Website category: university
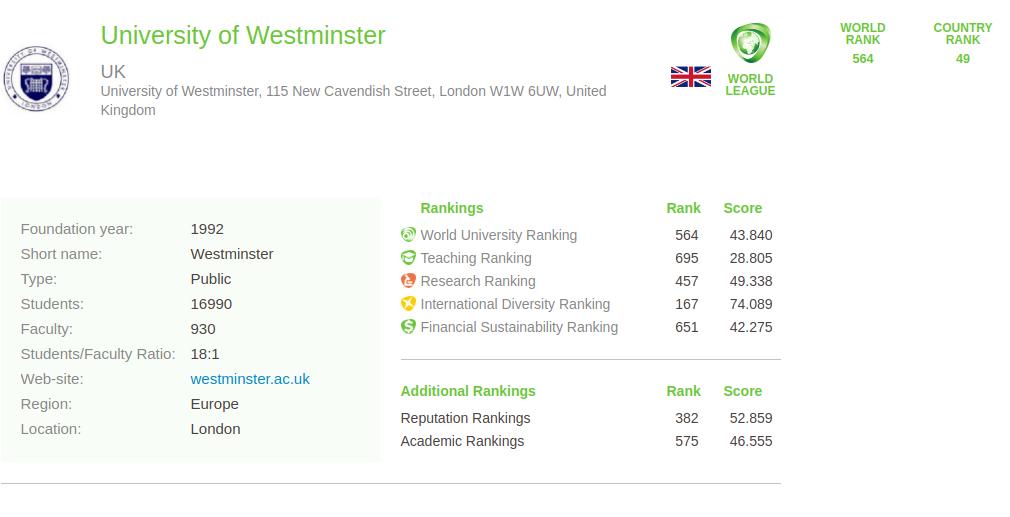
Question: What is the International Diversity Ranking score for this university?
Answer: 74.089

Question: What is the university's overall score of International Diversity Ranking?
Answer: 74.089

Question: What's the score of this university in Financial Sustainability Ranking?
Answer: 42.275

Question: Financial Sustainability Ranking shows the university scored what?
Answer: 42.275

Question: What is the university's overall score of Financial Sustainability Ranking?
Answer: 42.275

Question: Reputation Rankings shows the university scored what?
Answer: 52.859

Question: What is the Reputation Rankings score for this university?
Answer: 52.859

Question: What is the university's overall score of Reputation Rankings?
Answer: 52.859

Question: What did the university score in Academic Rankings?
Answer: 46.555

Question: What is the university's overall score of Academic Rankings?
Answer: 46.555

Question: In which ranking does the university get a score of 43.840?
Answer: World University Ranking

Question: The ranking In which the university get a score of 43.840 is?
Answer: World University Ranking

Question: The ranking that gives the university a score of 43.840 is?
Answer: World University Ranking

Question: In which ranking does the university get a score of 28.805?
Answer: Teaching Ranking

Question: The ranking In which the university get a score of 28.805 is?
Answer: Teaching Ranking

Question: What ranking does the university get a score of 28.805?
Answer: Teaching Ranking

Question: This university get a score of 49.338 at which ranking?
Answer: Research Ranking

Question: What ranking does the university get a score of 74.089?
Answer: International Diversity Ranking

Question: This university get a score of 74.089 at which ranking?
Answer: International Diversity Ranking

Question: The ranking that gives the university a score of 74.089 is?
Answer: International Diversity Ranking

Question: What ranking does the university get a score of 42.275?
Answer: Financial Sustainability Ranking

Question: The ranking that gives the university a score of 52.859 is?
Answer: Reputation Rankings

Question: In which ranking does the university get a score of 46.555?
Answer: Academic Rankings

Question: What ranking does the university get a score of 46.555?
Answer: Academic Rankings

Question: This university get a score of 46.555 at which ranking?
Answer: Academic Rankings